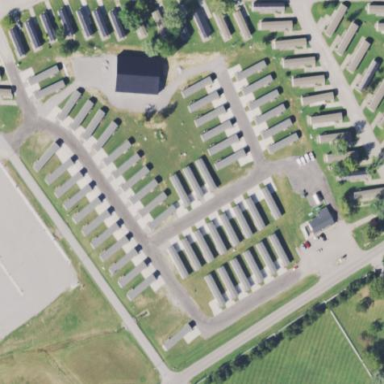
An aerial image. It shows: Mobile residential area with motel nearby.